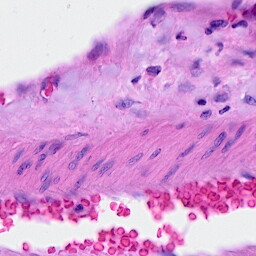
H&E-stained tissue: Breast